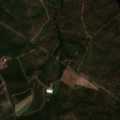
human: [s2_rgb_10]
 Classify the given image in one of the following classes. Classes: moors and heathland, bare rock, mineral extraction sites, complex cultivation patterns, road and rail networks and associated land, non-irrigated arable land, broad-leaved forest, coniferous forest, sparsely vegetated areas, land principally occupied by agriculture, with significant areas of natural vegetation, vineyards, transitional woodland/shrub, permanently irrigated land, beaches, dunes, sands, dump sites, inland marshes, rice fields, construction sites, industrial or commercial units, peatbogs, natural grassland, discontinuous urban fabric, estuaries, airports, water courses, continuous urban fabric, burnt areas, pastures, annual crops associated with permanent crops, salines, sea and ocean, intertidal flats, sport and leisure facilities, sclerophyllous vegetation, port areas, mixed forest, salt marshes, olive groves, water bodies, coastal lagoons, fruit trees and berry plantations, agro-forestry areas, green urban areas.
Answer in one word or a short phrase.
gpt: non-irrigated arable land, olive groves, agro-forestry areas